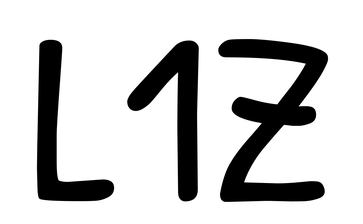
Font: PatrickHand-Regular